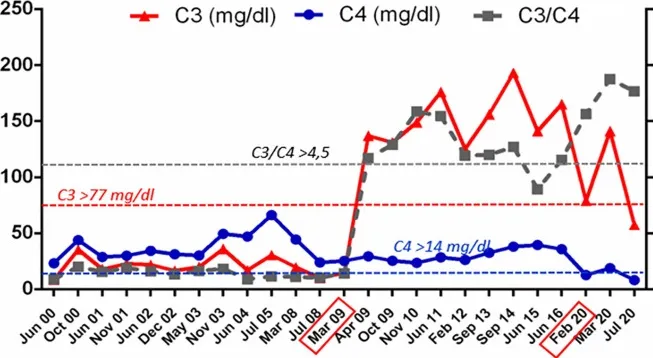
Complement profile from 2000 to 2020. Evolution of C3 and C4 levels, and of the C3/C4 ratio, in plasma samples from patient HUS21 since HUS onset in 2000, at the age of 4 months. The horizontal dashed lines indicate the lower limit of normal values. The boxes in the X axis mark the dates of the liver-kidney transplantation (March 2009), and of the second liver transplant (February 2020).
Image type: electrography (ekg)